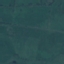
Land use / land cover: Pasture